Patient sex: F
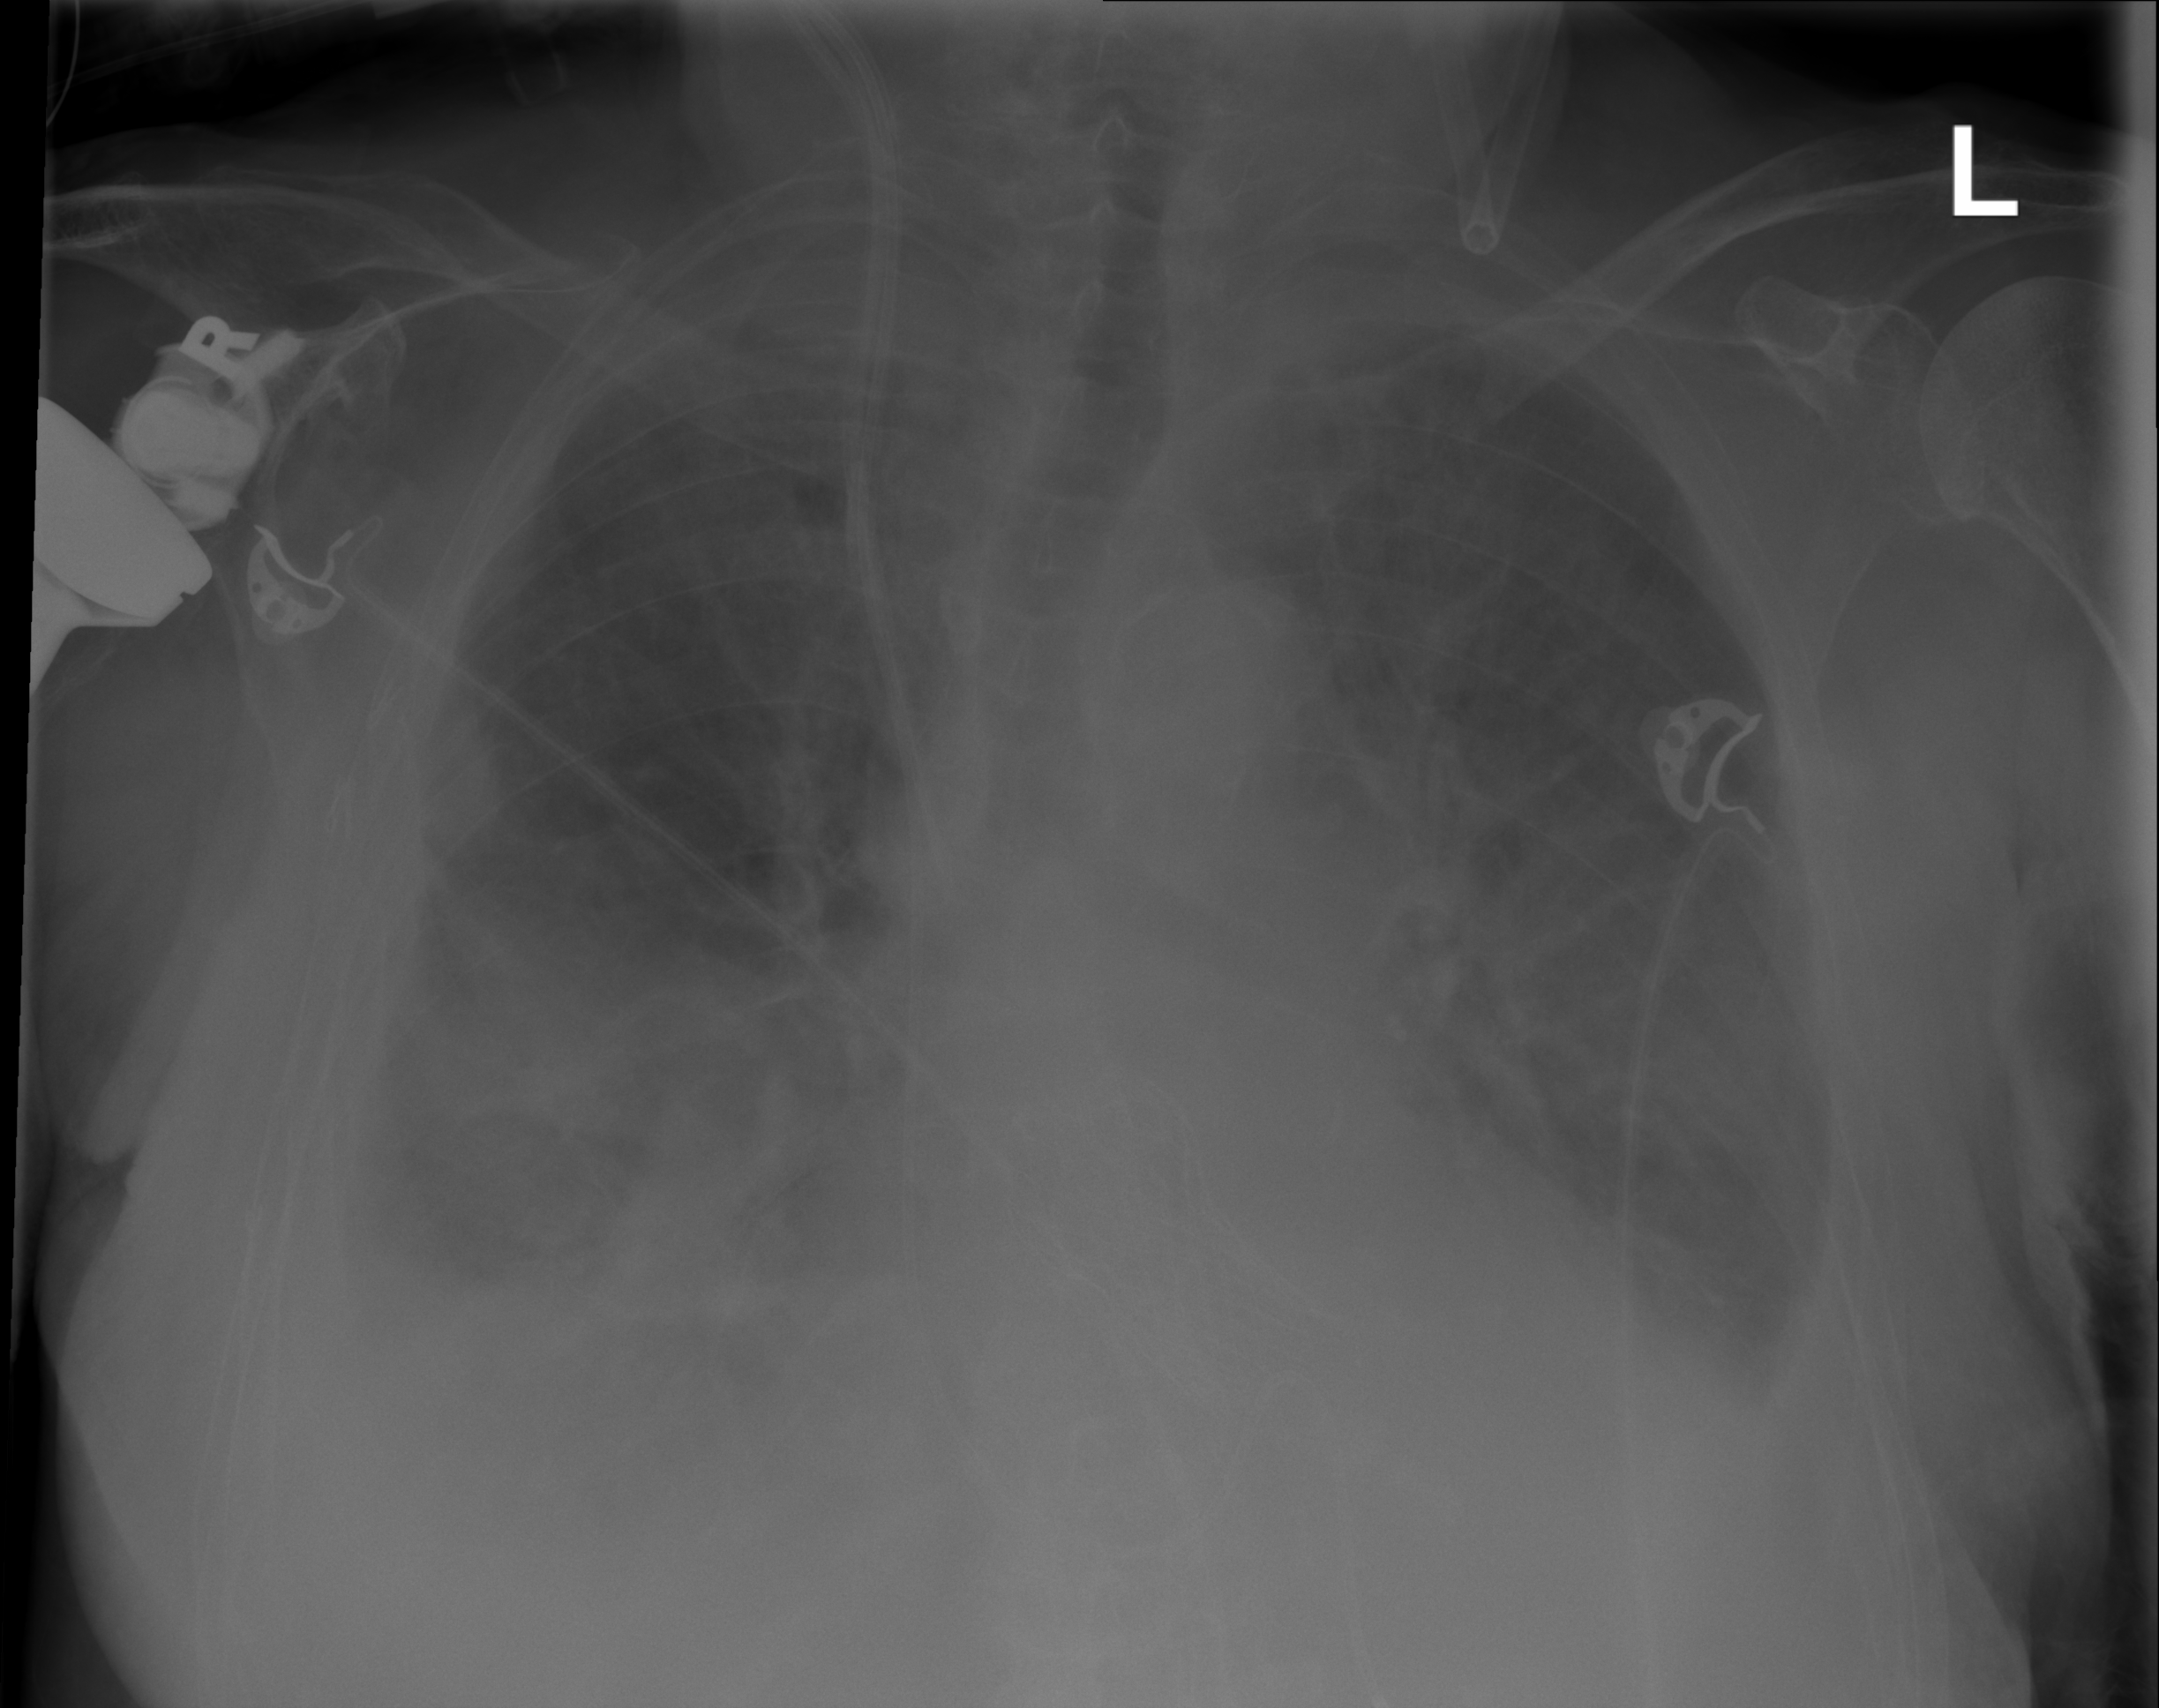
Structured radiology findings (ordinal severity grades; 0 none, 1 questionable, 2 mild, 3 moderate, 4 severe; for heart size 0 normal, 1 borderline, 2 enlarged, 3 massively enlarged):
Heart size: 2
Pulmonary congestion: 3
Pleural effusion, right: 3
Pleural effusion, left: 2
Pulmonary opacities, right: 3
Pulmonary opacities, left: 2
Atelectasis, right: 3
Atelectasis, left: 2